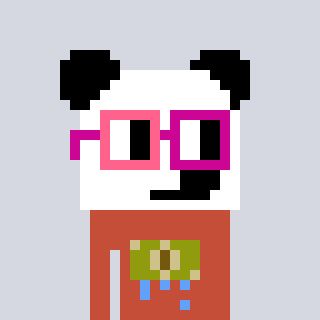
a pixel art character with square pink and red glasses, a panda-shaped head and a rust-colored body on a cool background